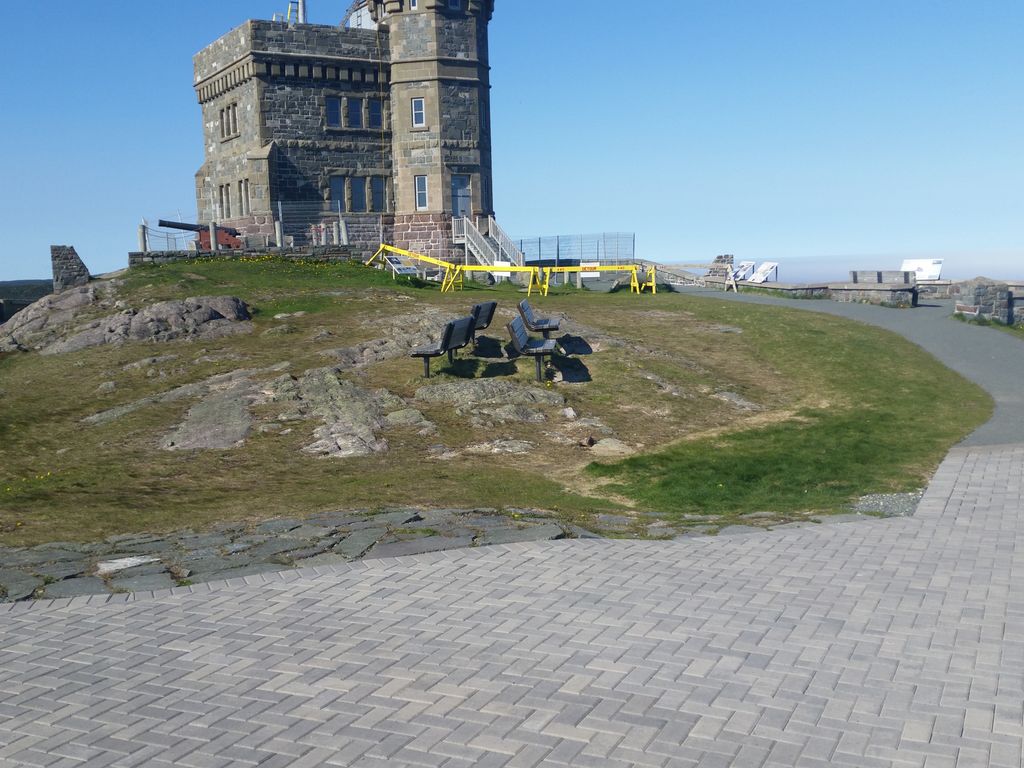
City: st_johns